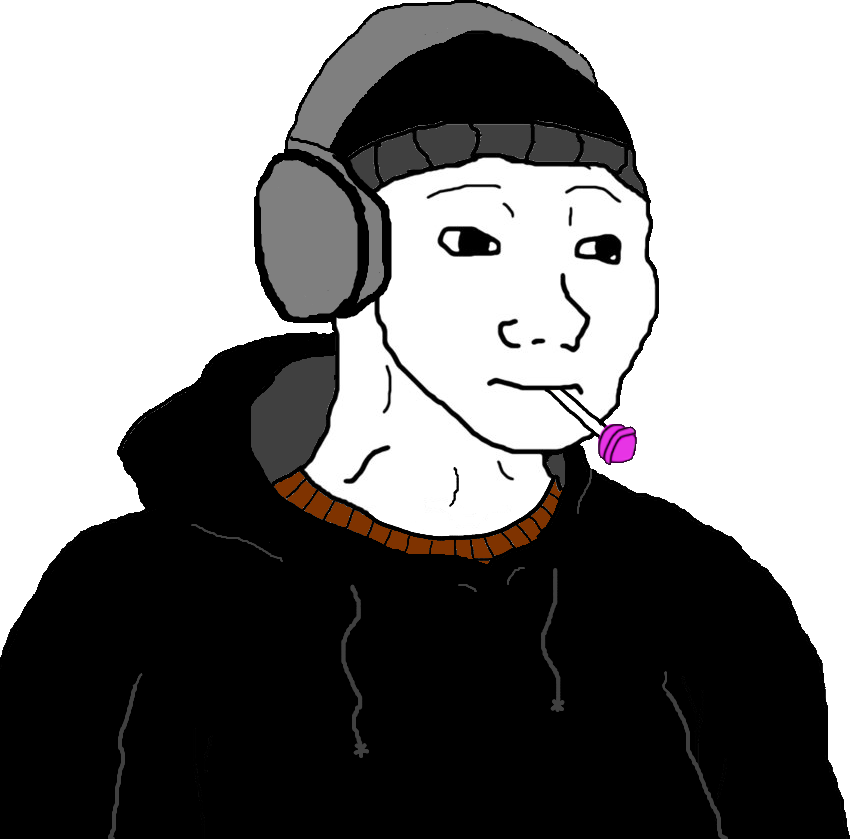
Label: 5_Doomer